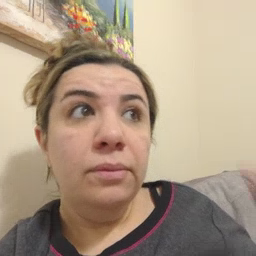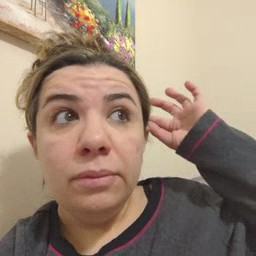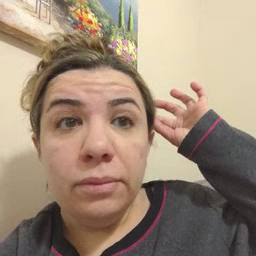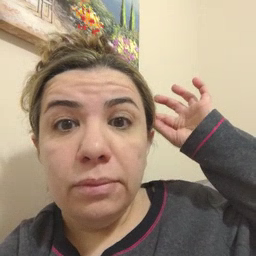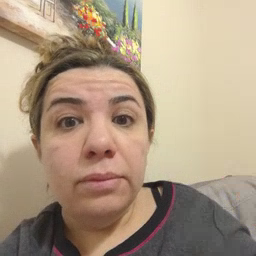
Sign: hair